Interaction volume radius: 5 \u00c5
Interaction volume height: 10 \u00c5
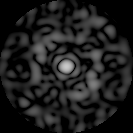
Disorder parameter: 0.7998